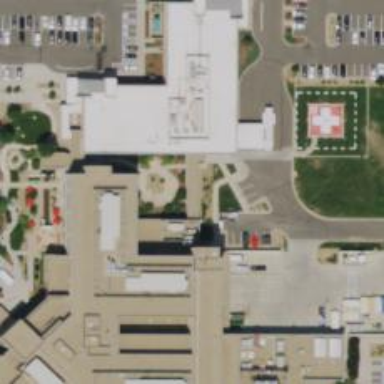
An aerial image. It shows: Hospital building.